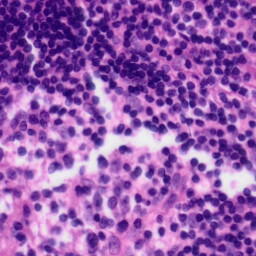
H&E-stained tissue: Tonsil